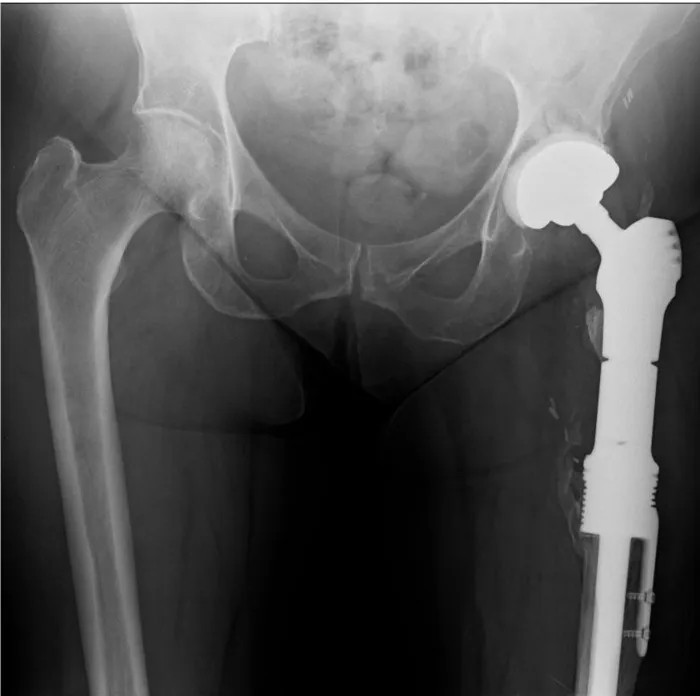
X-ray 3 years following 2nd stage revision with no evidence of loosening and signs of bone integration onto the prosthesis.
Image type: radiology (x_ray)